Question: I have following requirement in my android app.

How can i use to behave textview as shown in the above picture?
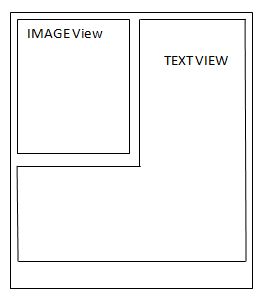
Answer: Since api 8 (Android 2.2) has a new interface , which allows you to create text indent for the first N rows. In the image created by the indentation of 50 pixels for the first 3 rows.
Check out <URL>.